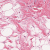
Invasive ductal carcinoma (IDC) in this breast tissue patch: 0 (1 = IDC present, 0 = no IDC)